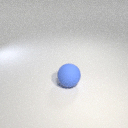
large blue rubber sphere